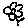
Label: flower